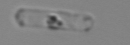
Label: Cerataulina_pelagica